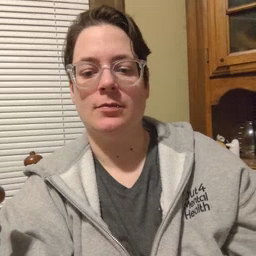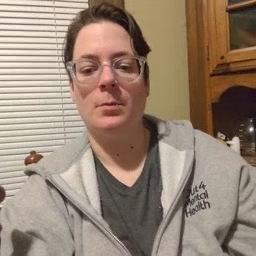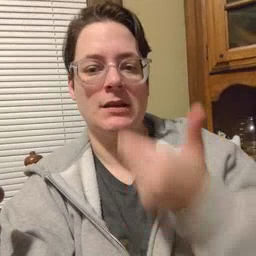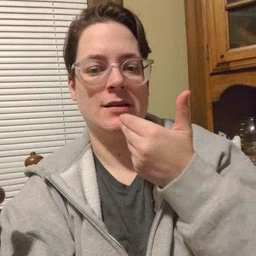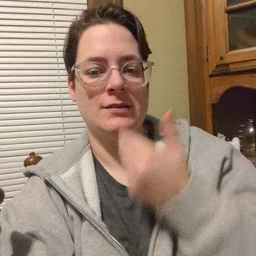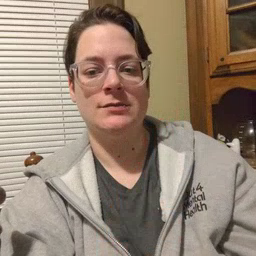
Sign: pizza